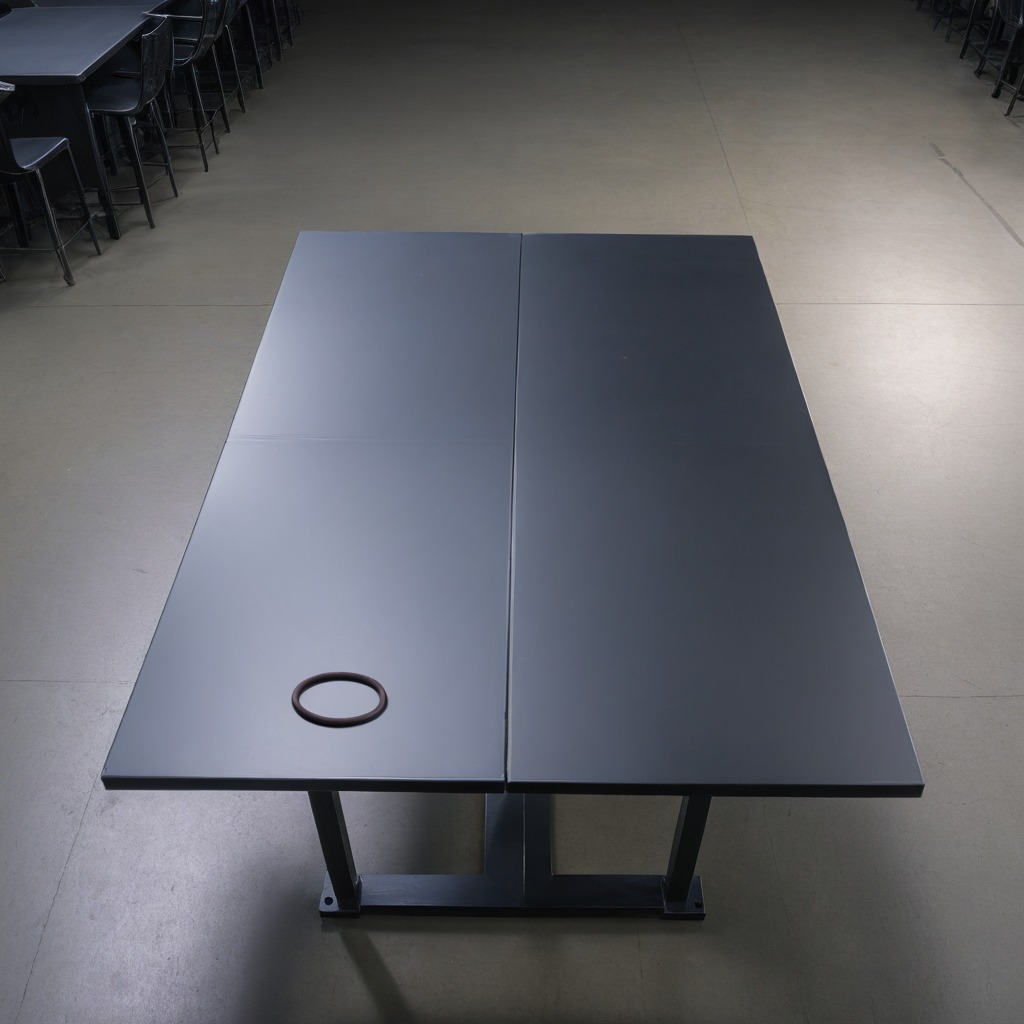
A rubber O-ring is lying on the clean empty table in a basement in the evening.